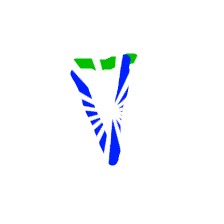
Shape: triangle